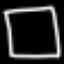
Label: square